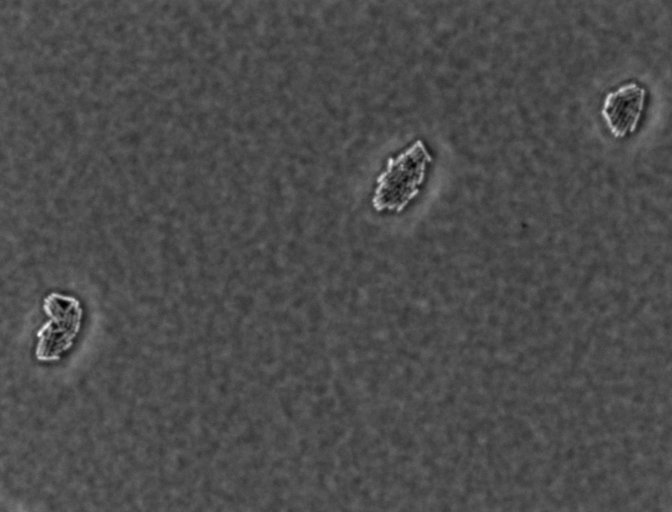
Escherichia coli 1612